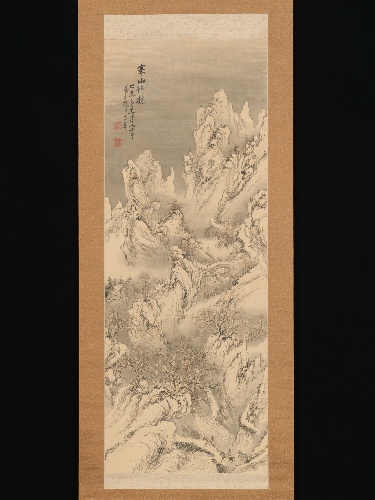
Artist: Hine Taizan
Artist bio: Japanese, 1813–1869
Date: 1859
Object type: Hanging scroll
Classification: Paintings
Medium: Hanging scroll; ink and color on silk
Culture: Japan
Period: Edo period (1615–1868)
Dimensions: Image: 53 15/16 × 20 3/16 in. (137 × 51.3 cm)
Overall with mounting: 88 × 26 11/16 in. (223.5 × 67.8 cm)
Overall with knobs: 88 × 30 1/2 in. (223.5 × 77.5 cm)
Department: Asian Art
Credit line: Mary Griggs Burke Collection, Gift of the Mary and Jackson Burke Foundation, 2015
Accession year: 2015
Repository: Metropolitan Museum of Art, New York, NY
Tags: Mountains|Landscapes